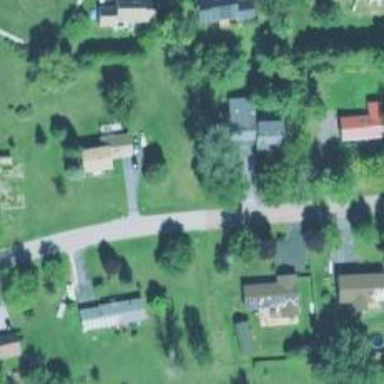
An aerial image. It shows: Neighborhood.